Question: I'm showing a comment section when pressing an arrow, like in the picture below. Here's a <URL> as well.
Two parts should slide toggle here, the info text section and the comment section.
The problem is that the top square doesn't slide toggle when it shows (from height 60px to height 100%). It does however slide when it hides (from 100% to 60px).
I want it to slide when it shows but can't figure it out. My guess is that it doesn't slide because the height is dynamic (100%) and that jQuery needs a specific target height in pixel to animate?
'''
$("footer").on("tap click", function () {
$(this).parent().next().slideToggle();
var section = $(this).prev();
section.height() == 60 ?
section.height("100%") :
section.animate({ height: "60"}, "fast");
});
'''

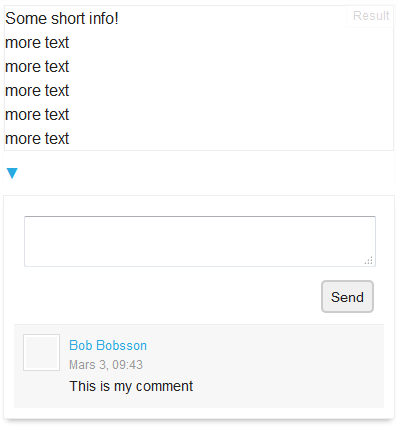
Answer: '''
$("footer").on("tap click", function () {
$(this).parent().next().slideToggle();
var section = $(this).prev(),
toHeight = (section.height() == 60) ? section.get(0).scrollHeight : 60;
section.animate({ height: toHeight}, "fast");
});
'''